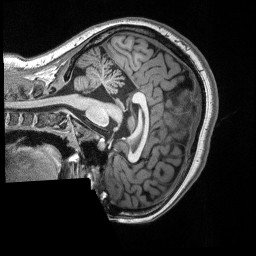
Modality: T1w
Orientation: sagittal
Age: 14
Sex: female